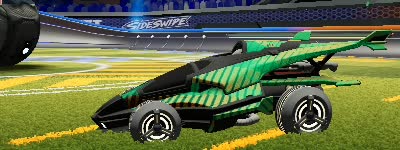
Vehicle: aftershock